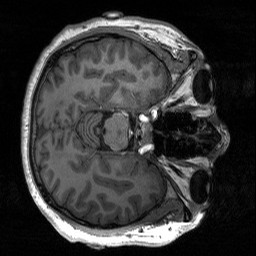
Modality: T1w
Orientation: axial
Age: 29
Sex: male
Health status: healthy
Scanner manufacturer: siemens
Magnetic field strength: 3 T
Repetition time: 2.53 s
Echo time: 0.00219 s